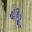
Label: 9